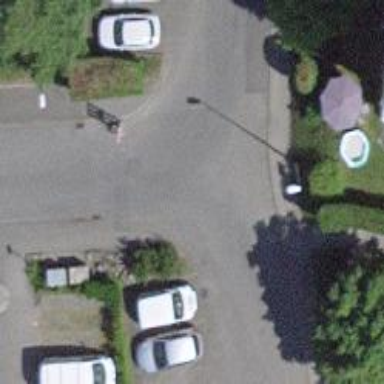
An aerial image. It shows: Kerb barrier.